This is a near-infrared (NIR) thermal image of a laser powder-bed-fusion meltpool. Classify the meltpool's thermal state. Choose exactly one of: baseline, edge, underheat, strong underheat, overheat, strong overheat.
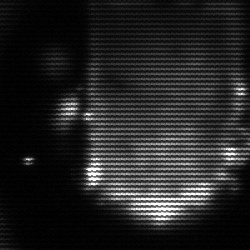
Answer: baseline